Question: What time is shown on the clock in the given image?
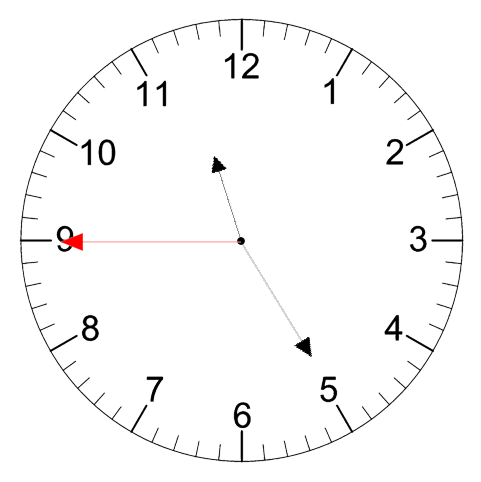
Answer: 11:24:45